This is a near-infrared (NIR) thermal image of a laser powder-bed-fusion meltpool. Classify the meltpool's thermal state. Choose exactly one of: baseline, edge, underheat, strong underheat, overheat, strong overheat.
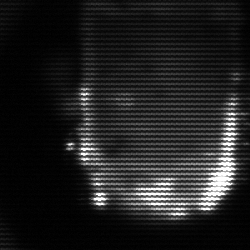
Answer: baseline